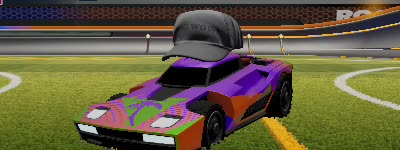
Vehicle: breakout